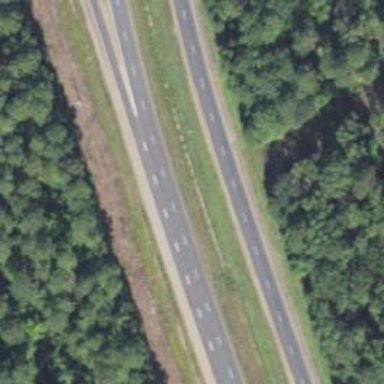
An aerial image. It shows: Trunk link highway.